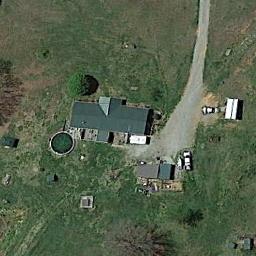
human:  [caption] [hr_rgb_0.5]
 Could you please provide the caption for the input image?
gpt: The sparse residential is surrounded by grass .

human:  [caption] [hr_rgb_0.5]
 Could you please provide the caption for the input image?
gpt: The sparse residential is on the grass next to a road .

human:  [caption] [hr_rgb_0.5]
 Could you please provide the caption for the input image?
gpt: There are circular swimming pools beside this house .

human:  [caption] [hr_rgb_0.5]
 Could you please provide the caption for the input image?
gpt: There are several houses of different sizes in a sparse residential area surrounded by grass .

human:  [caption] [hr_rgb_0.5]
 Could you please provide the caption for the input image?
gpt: A sparse residential area with a green building on the green meadow .